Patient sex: F
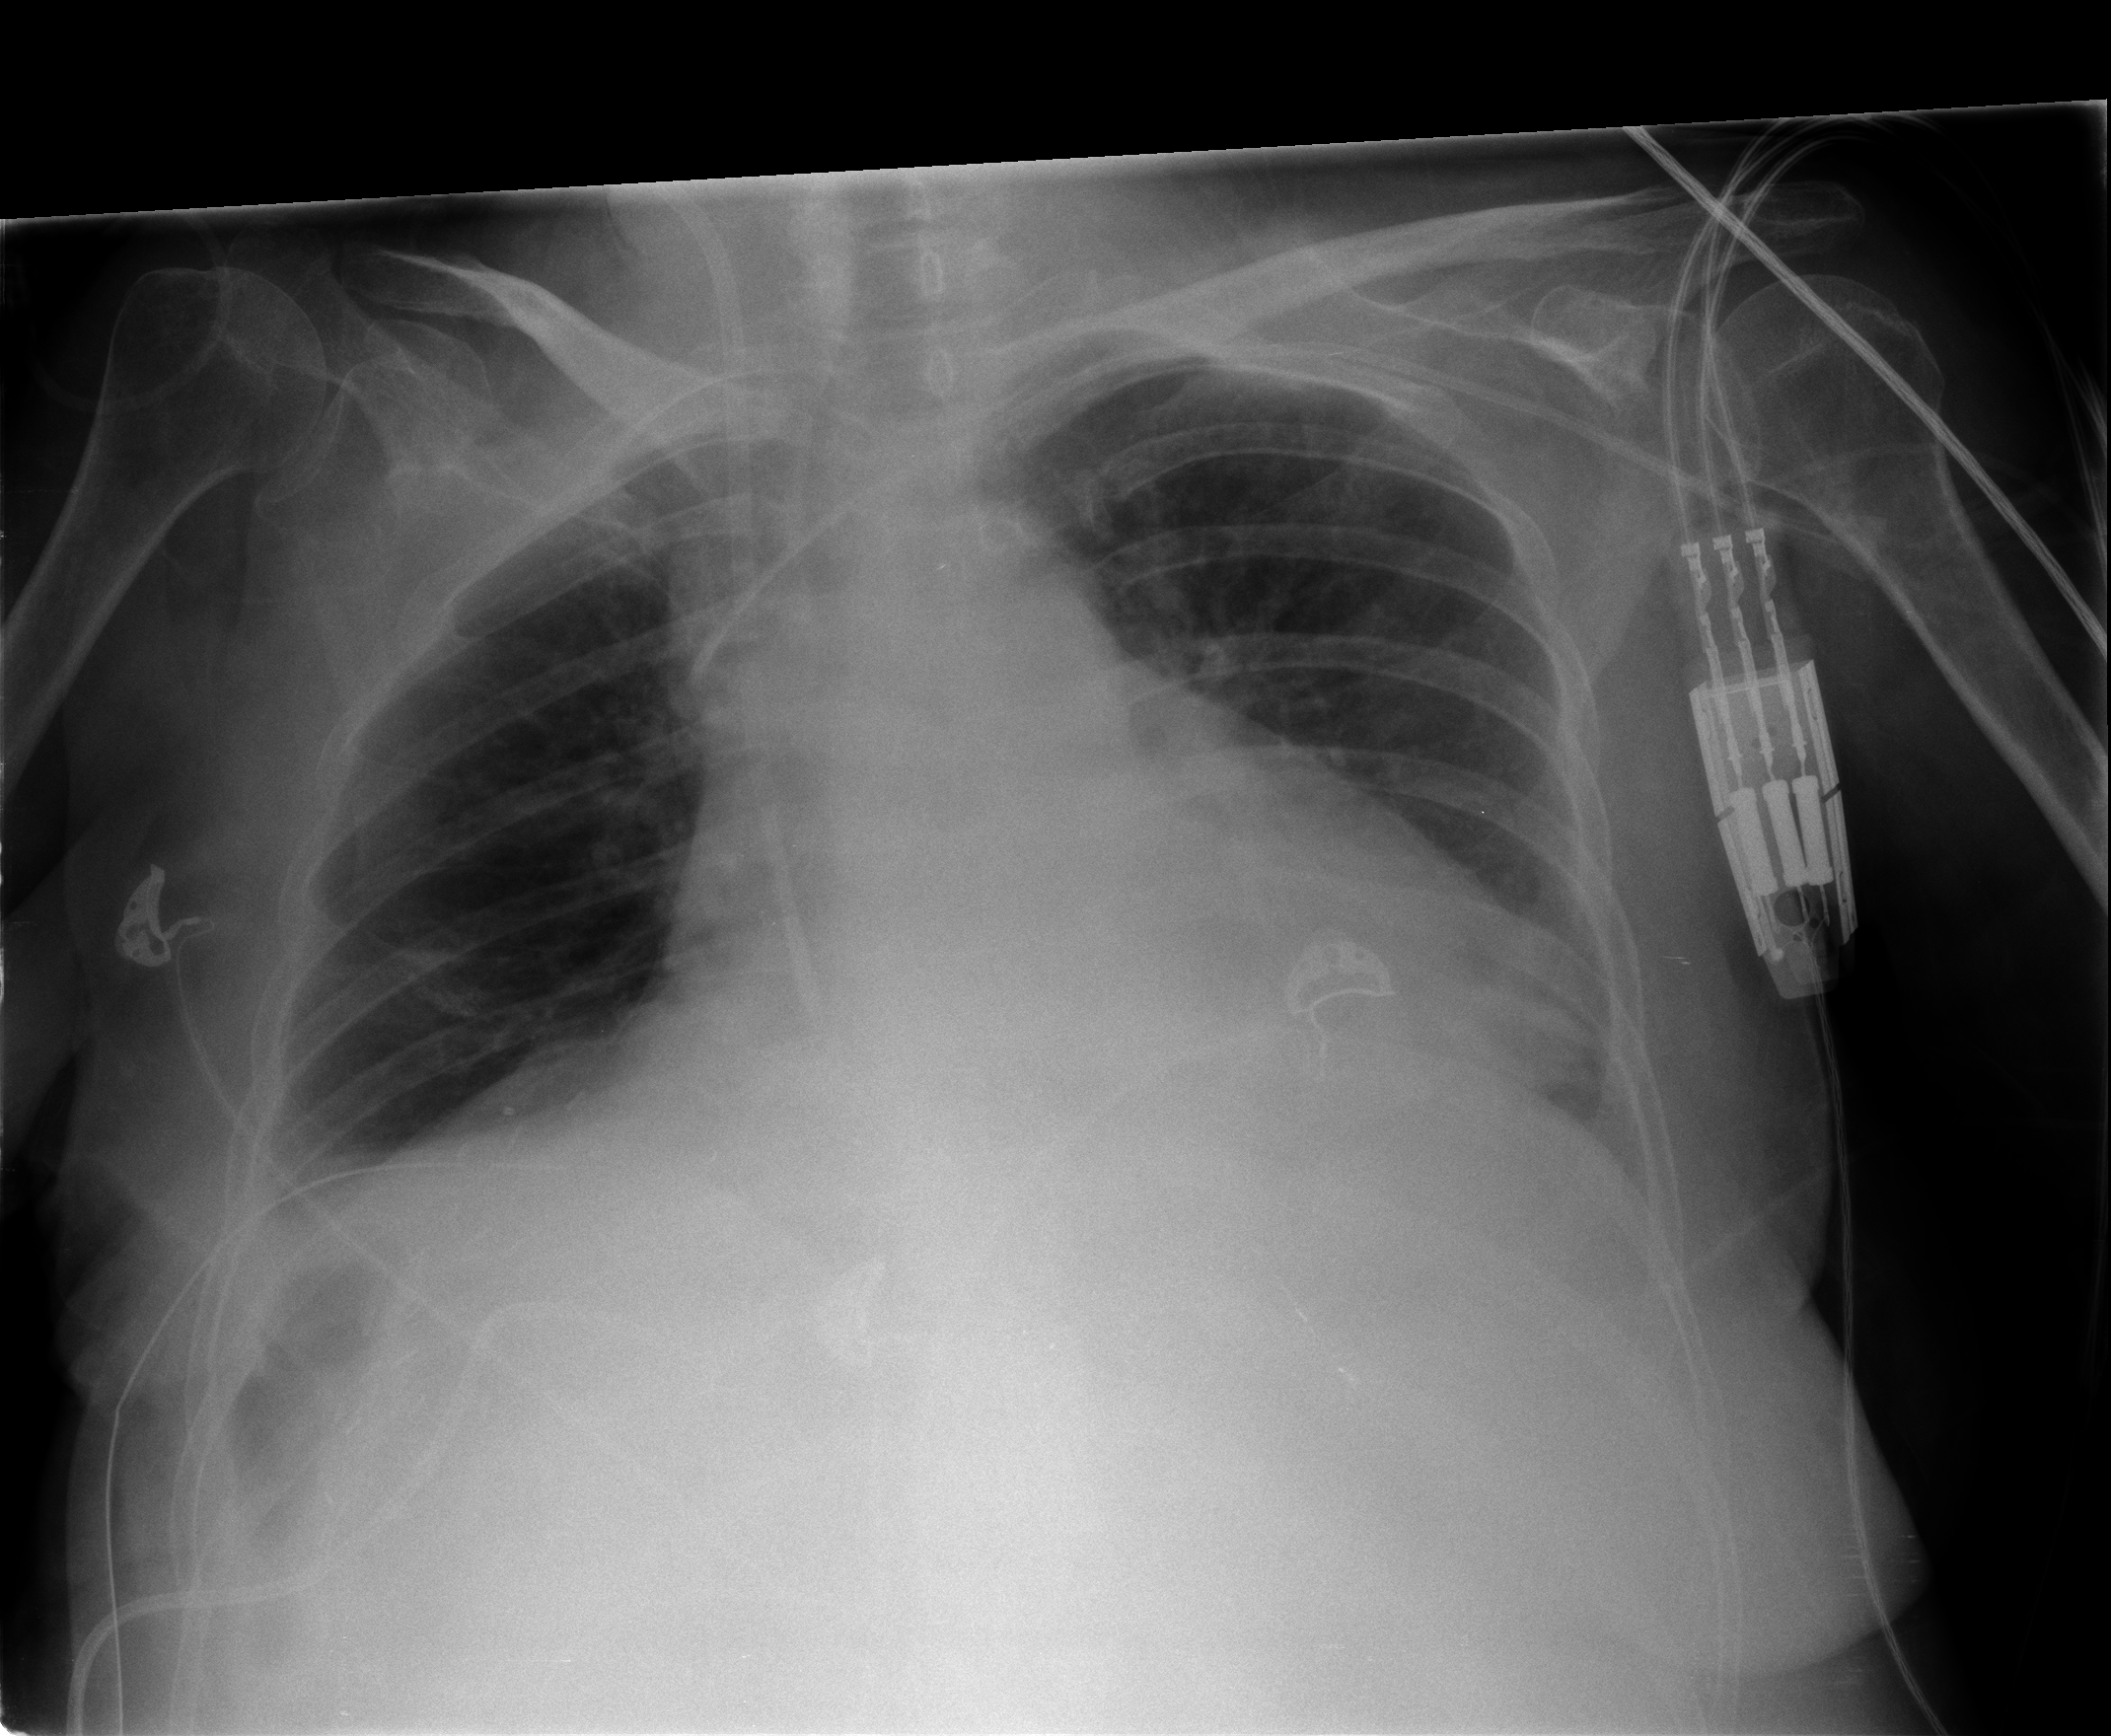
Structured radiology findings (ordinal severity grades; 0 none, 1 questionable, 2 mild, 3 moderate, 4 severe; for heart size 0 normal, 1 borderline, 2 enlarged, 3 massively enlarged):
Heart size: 2
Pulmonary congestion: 0
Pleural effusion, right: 2
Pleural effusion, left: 2
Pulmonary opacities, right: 0
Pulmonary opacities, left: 0
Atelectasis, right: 2
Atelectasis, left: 2